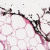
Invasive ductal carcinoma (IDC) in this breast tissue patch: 0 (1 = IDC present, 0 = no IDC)